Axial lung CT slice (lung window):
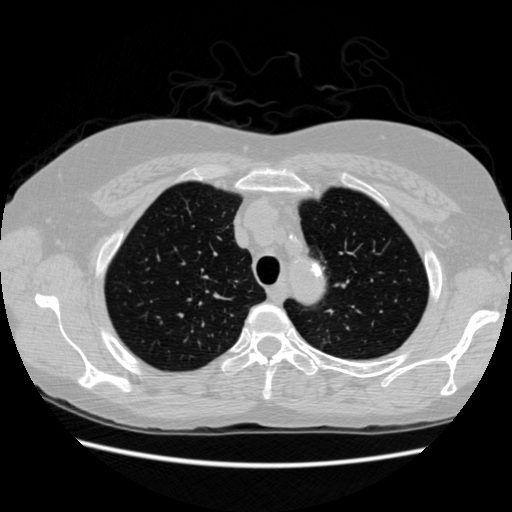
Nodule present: no